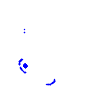
Particle: kaon